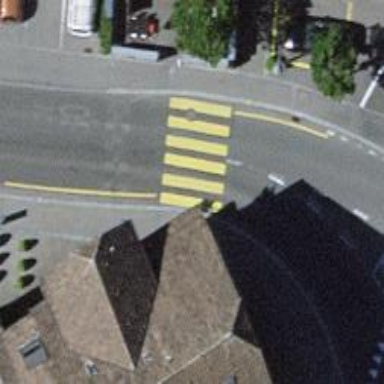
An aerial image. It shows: Footway with zebra crossing.